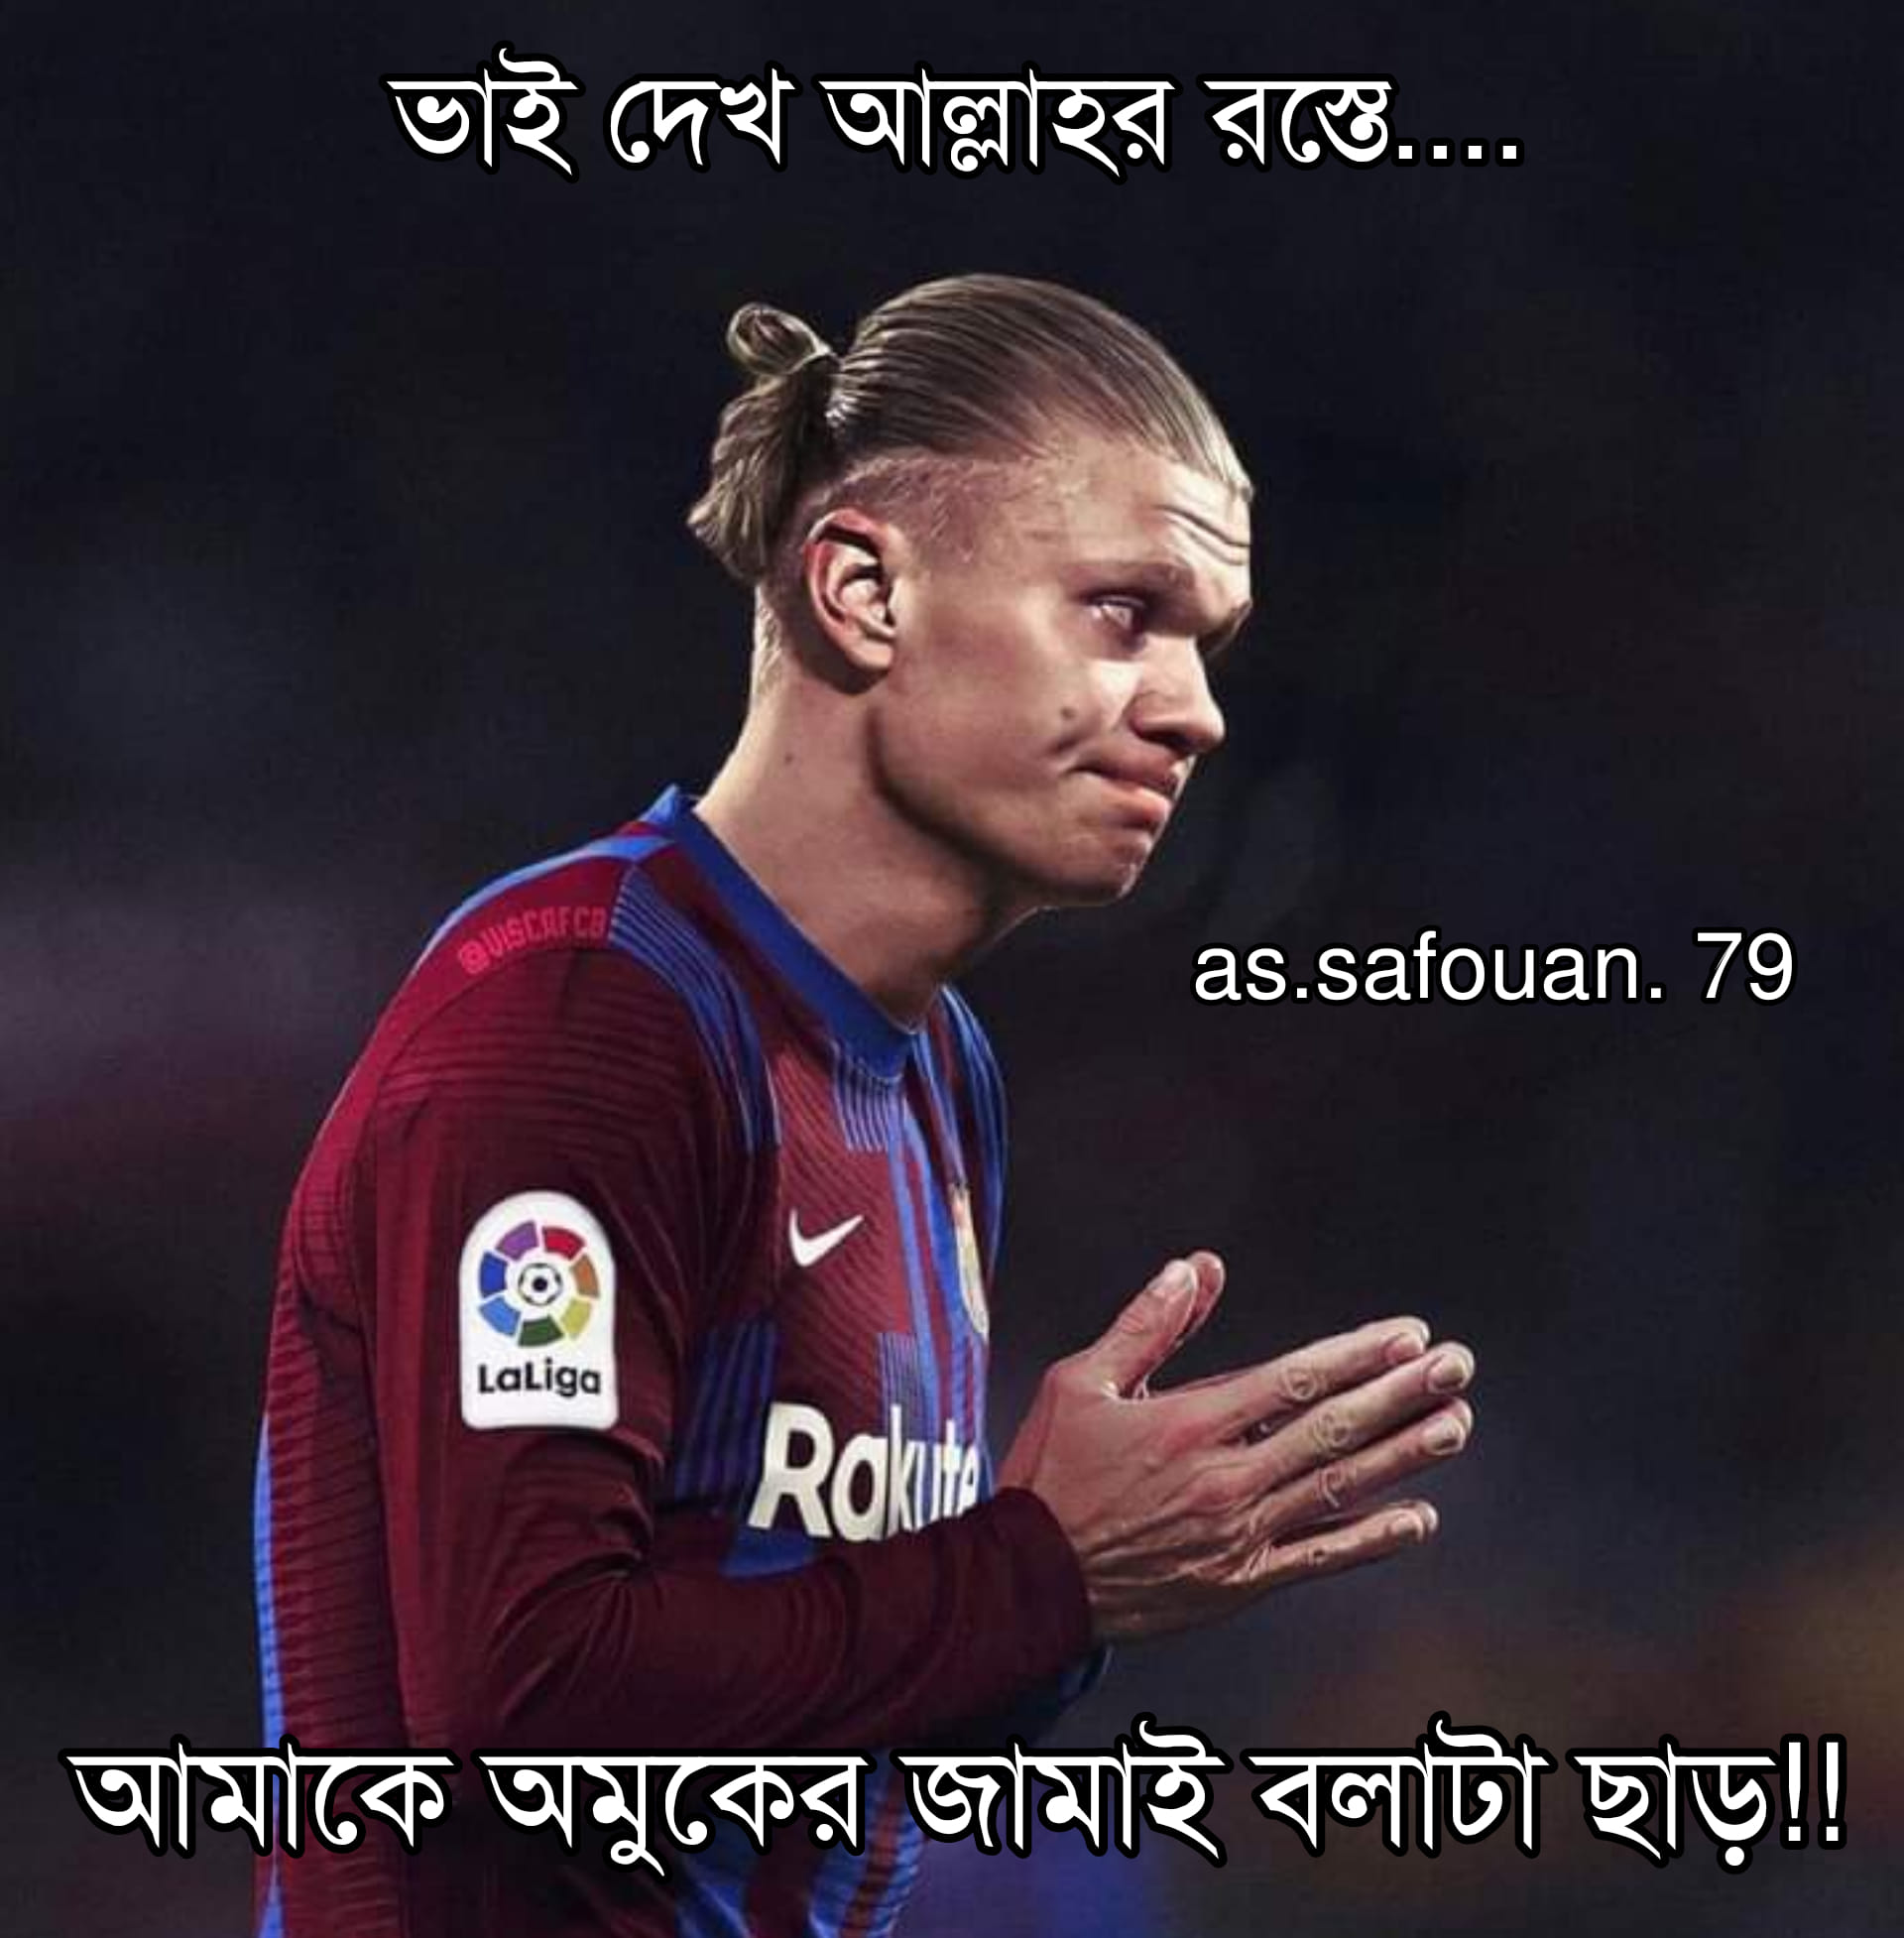
Text: ভাই দেখ আল্লাহর রস্তে আমাকে অমুকের জামাই বলাটা ছাড়
Label: Non Hate